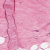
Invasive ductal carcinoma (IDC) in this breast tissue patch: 0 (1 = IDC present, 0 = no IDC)